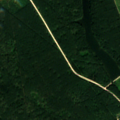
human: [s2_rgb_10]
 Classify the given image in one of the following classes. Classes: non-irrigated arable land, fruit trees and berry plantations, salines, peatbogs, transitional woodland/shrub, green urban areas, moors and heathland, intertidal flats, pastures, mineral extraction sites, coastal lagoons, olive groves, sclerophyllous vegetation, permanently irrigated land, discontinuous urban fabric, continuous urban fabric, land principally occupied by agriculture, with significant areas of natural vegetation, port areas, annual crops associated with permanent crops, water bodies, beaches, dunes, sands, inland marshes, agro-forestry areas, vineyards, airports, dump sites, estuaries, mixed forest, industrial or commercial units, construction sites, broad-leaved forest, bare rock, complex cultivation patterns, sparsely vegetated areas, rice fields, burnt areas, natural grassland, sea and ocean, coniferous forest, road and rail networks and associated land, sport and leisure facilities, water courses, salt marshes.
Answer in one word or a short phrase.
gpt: discontinuous urban fabric, coniferous forest, transitional woodland/shrub